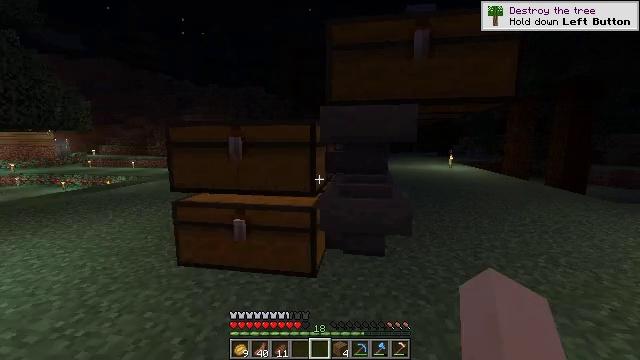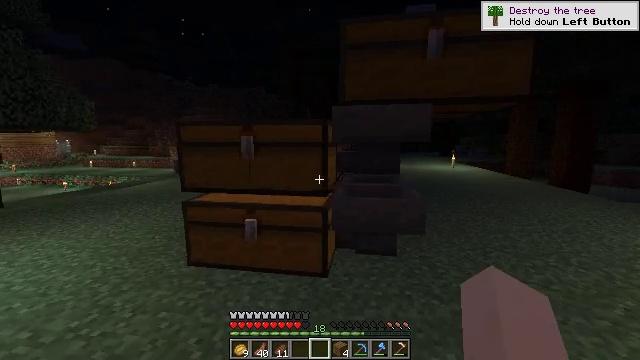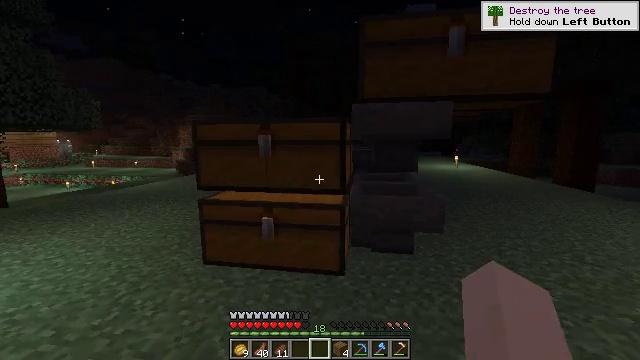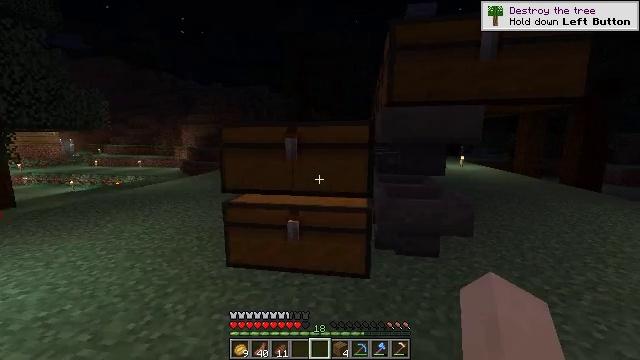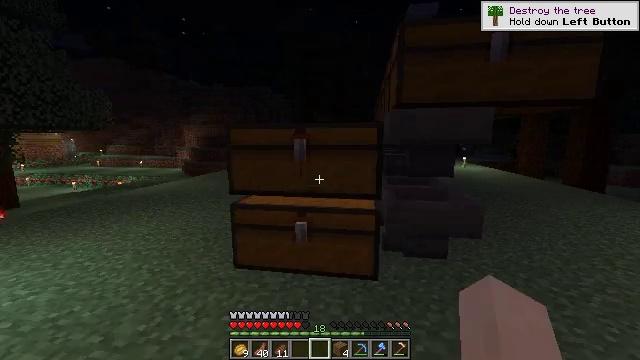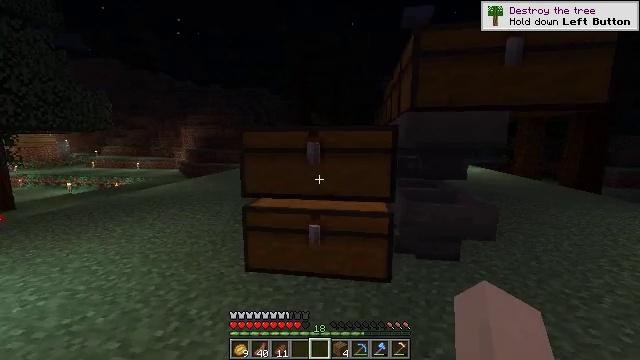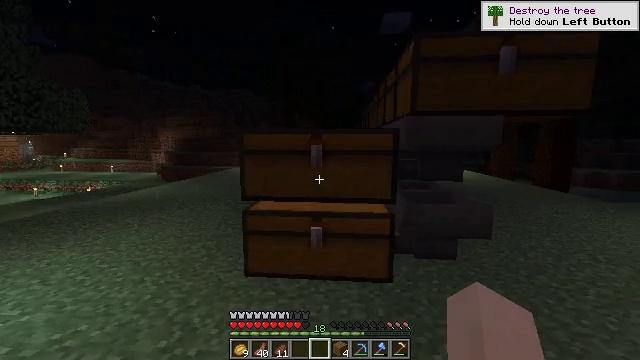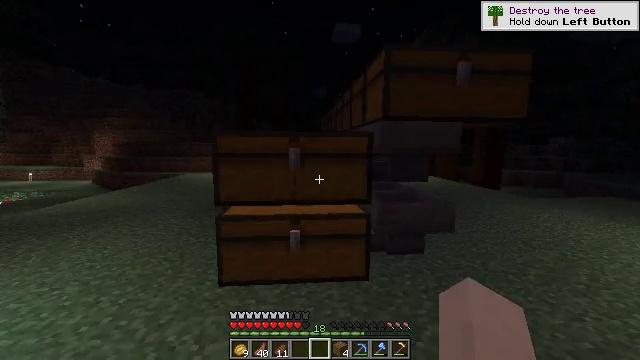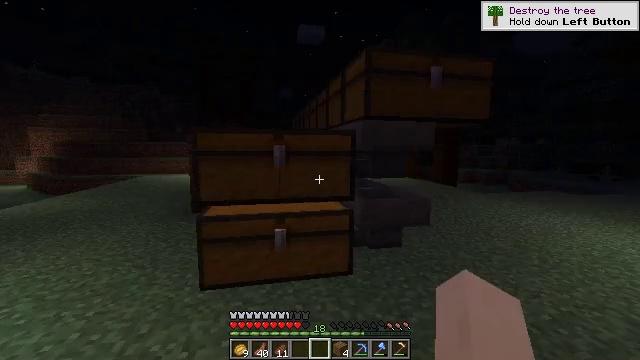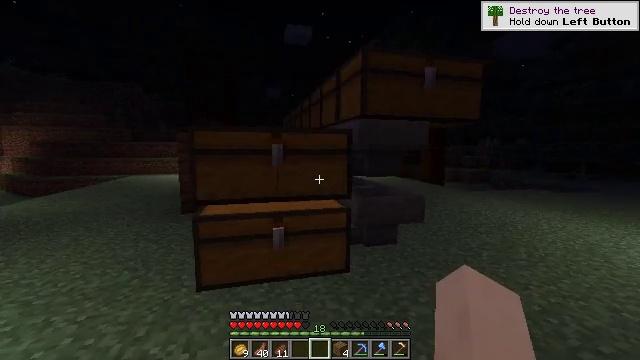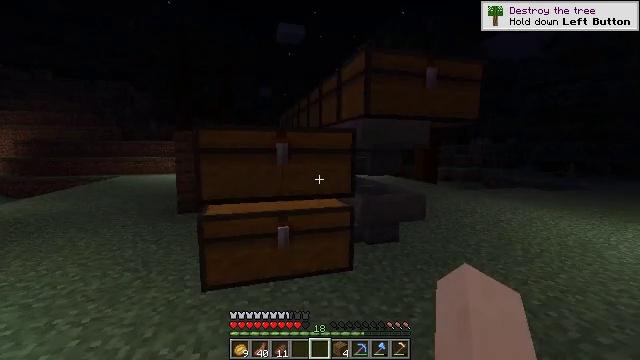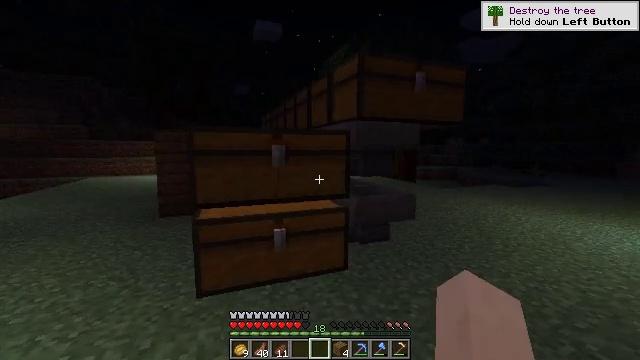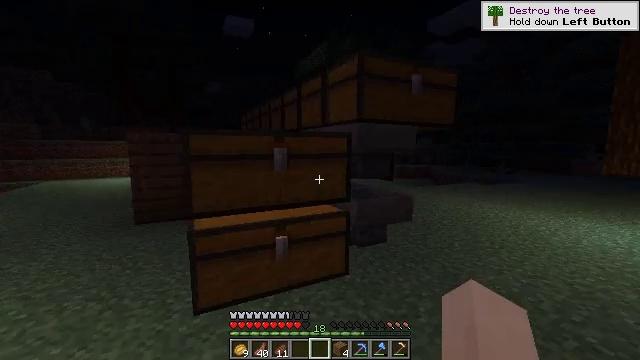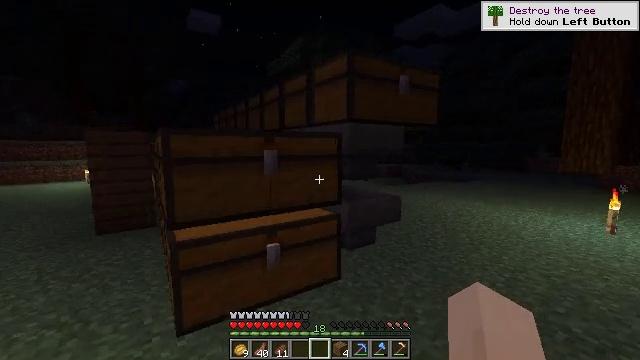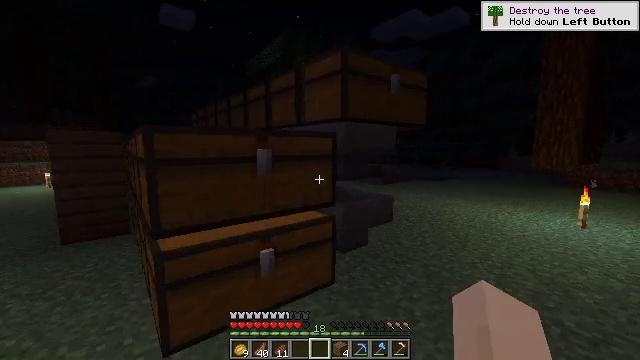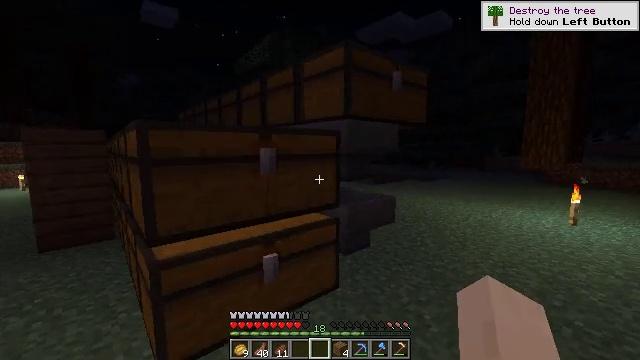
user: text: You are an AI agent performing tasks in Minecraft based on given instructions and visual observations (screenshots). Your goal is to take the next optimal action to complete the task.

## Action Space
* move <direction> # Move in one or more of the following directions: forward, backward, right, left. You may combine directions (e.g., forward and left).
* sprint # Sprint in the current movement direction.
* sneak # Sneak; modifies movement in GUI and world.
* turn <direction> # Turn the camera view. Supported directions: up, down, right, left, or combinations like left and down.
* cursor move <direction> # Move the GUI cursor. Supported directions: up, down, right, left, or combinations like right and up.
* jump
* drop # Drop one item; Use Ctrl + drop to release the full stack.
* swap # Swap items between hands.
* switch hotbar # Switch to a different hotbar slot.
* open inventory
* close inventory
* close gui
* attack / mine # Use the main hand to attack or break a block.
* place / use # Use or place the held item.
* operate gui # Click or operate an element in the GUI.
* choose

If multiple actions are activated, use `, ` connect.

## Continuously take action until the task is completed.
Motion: motion action
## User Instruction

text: mine block trapped chest
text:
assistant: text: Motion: move left
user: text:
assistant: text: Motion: move left
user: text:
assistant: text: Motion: move left
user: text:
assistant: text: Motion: move left
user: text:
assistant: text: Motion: move left
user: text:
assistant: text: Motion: move left, turn right
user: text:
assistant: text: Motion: move left, turn right
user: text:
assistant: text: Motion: move left, turn right
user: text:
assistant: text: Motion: move left, turn right
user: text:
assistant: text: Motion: move left, turn right
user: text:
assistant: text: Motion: move forward and move left, turn right
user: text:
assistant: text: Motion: move forward and move left, turn right
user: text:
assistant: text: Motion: move forward and move left, turn right
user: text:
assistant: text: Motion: move forward and move left, turn right
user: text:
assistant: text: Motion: move forward and move left, turn right
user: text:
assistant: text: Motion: move forward and move left, turn right
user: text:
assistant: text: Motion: move forward and move left, turn right
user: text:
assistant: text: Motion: move forward and move left
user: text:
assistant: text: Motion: move forward and move left
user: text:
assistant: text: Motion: move forward and move left, turn right
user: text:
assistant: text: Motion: move forward and move left, turn right
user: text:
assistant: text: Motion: move forward and move left, turn right and down
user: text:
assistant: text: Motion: move left, turn right and down
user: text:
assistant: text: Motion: move left, turn right and down
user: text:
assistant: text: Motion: move left, turn right
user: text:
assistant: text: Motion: move left, turn right
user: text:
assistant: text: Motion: turn right
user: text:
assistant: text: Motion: turn right
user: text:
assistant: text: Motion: turn right
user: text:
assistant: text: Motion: turn right